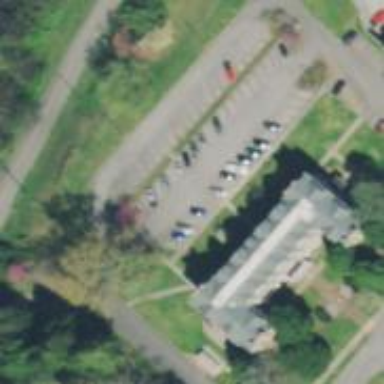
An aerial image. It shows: College building.